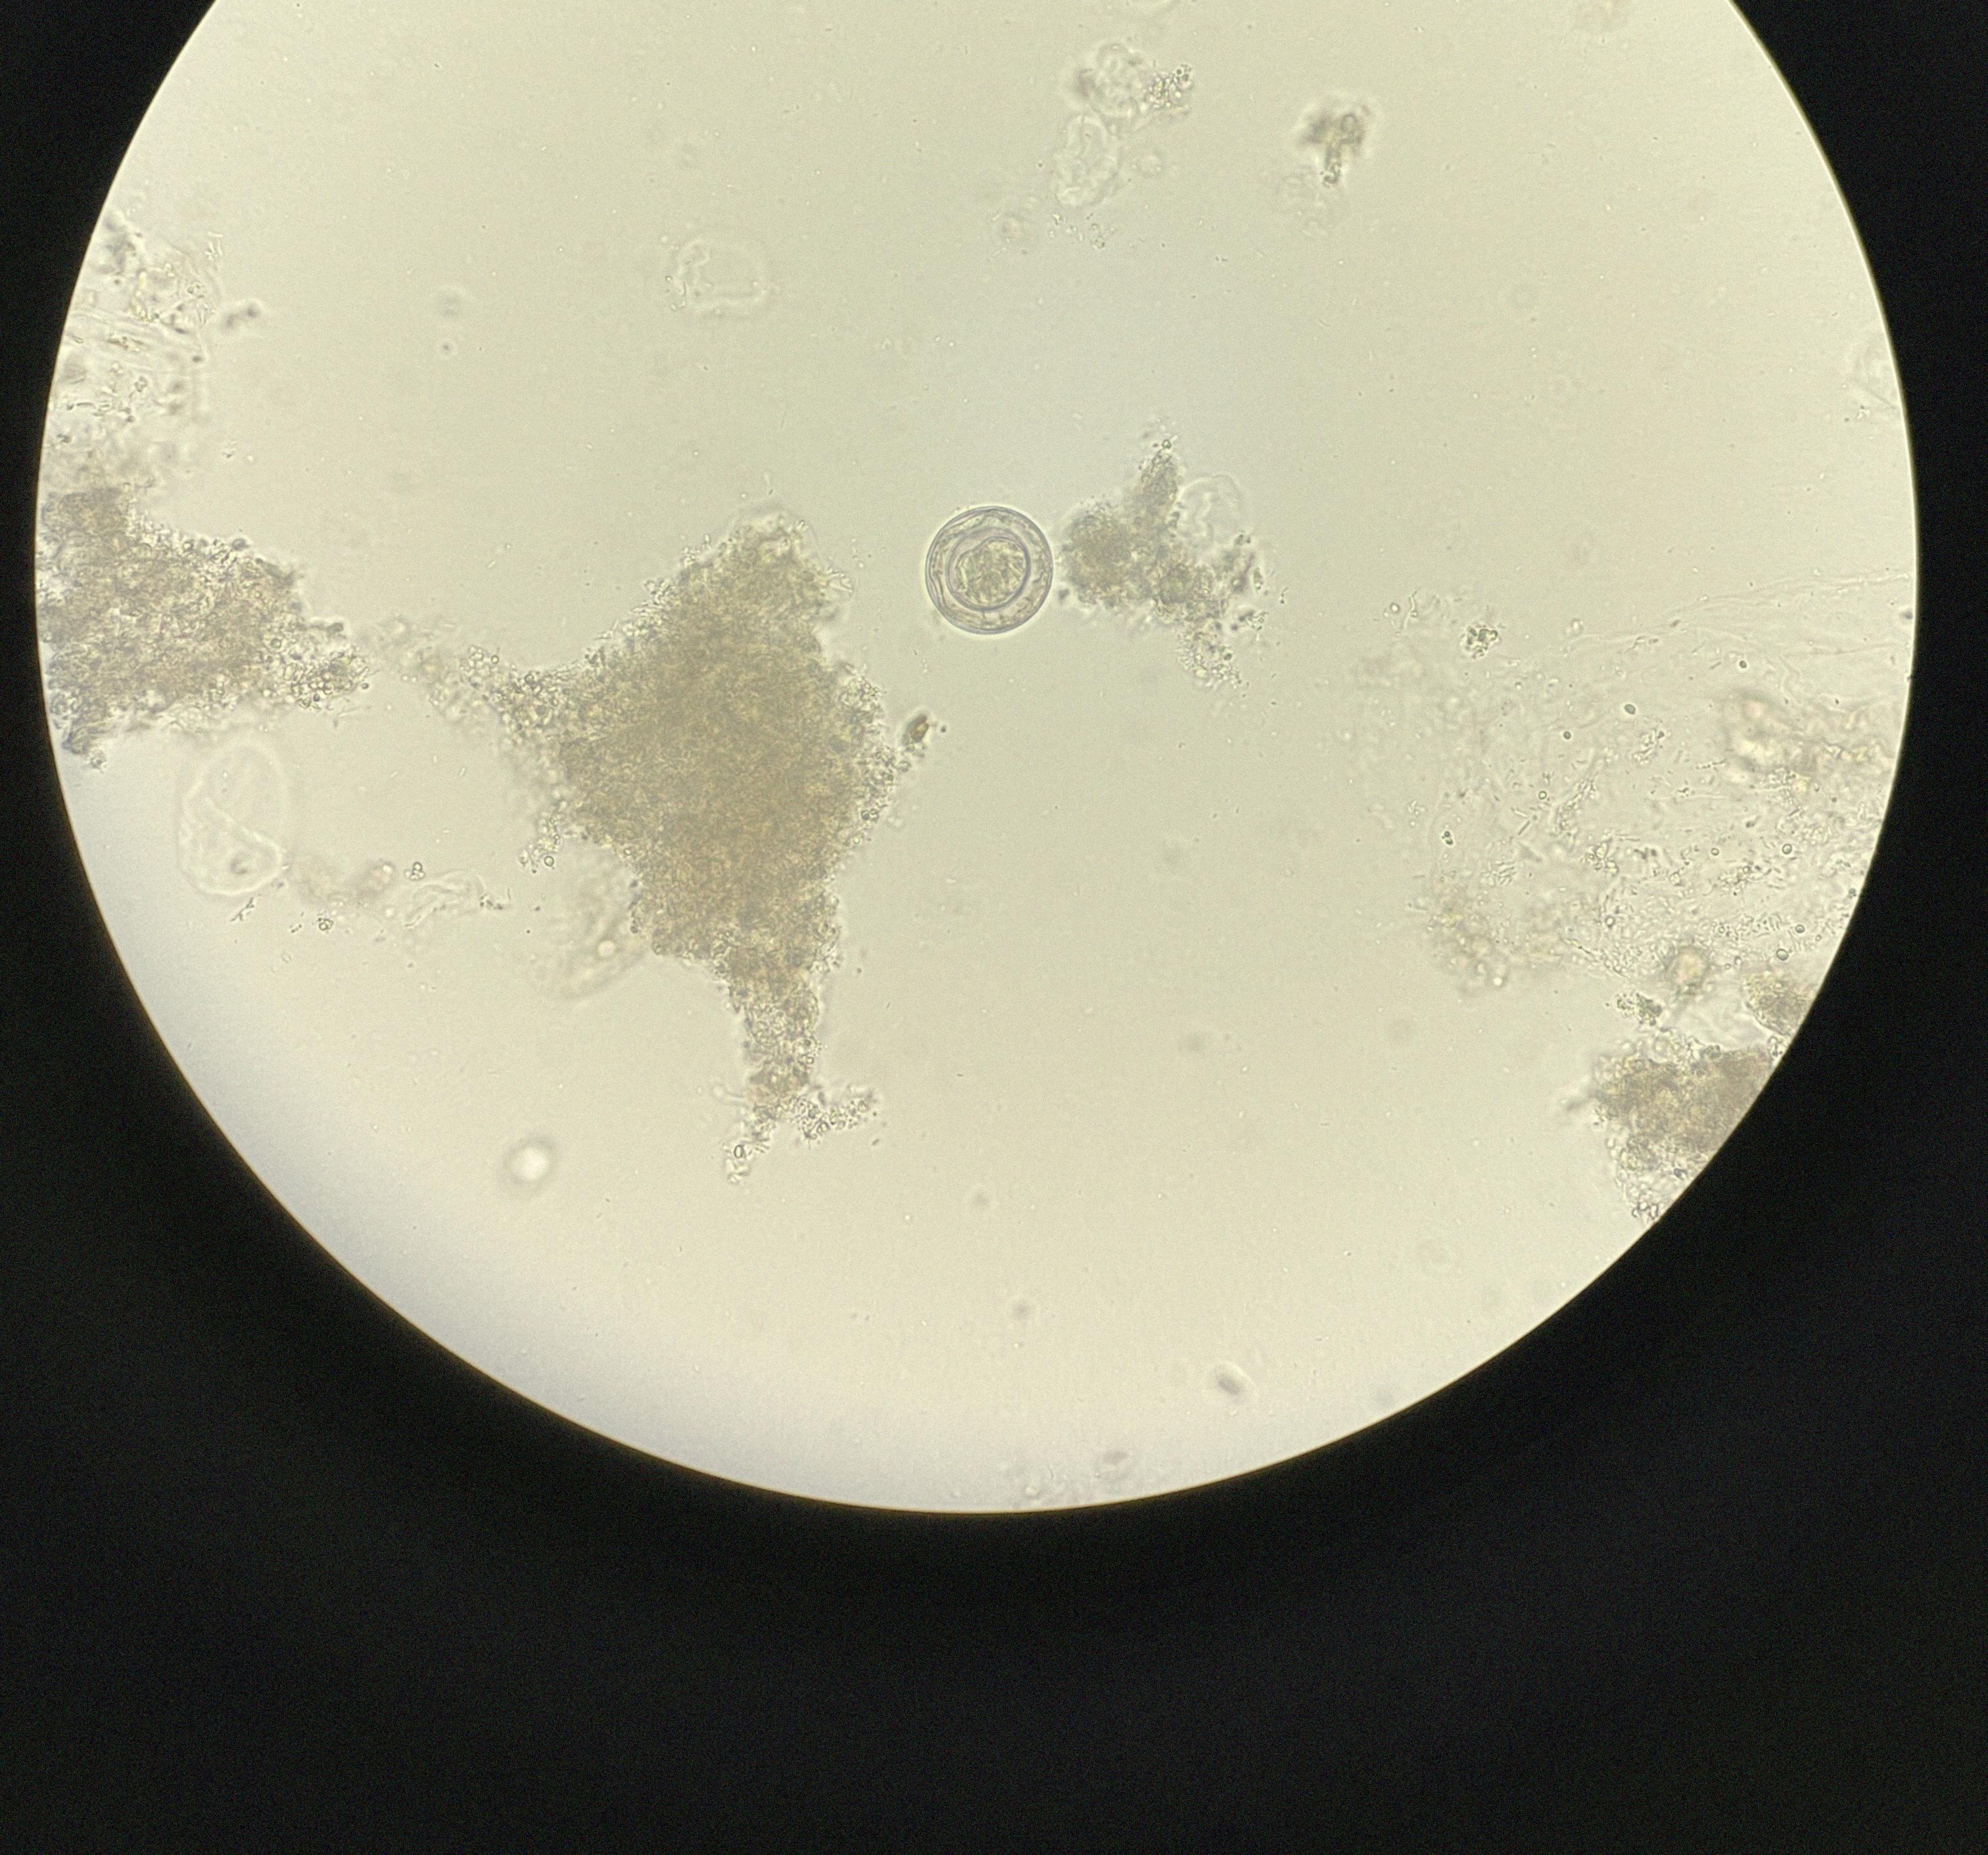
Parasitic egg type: Hymenolepis nana